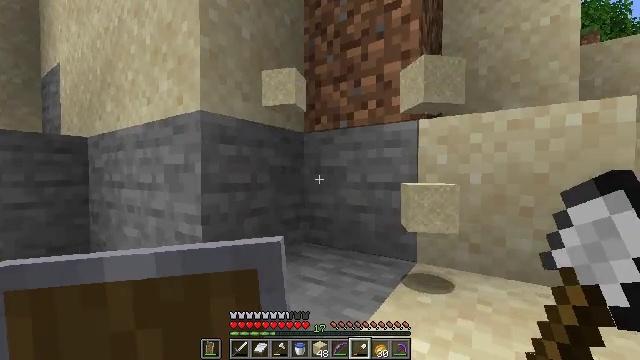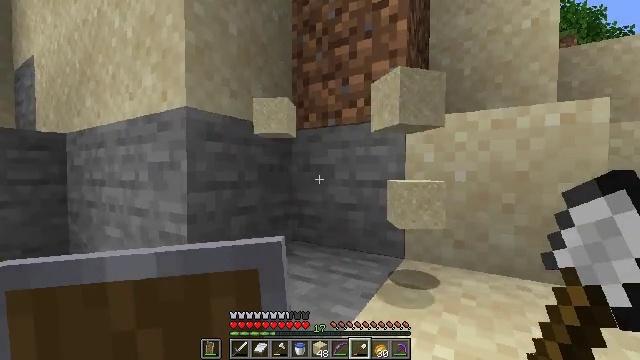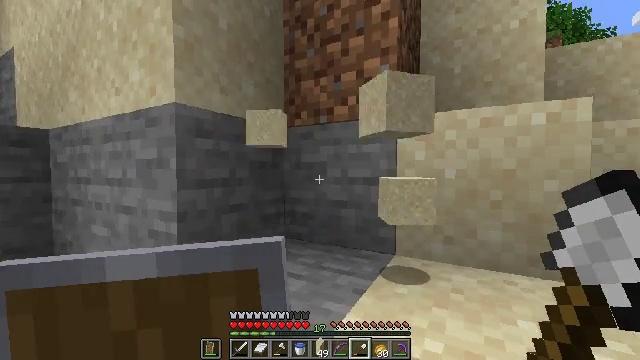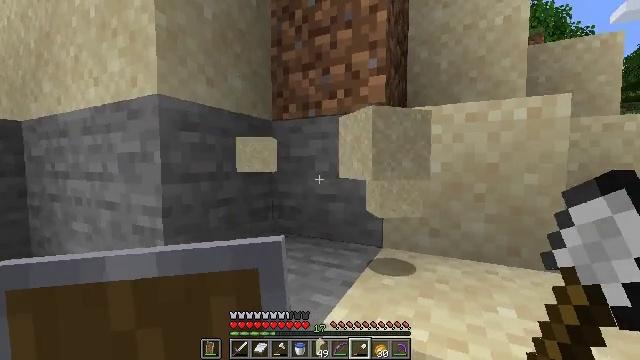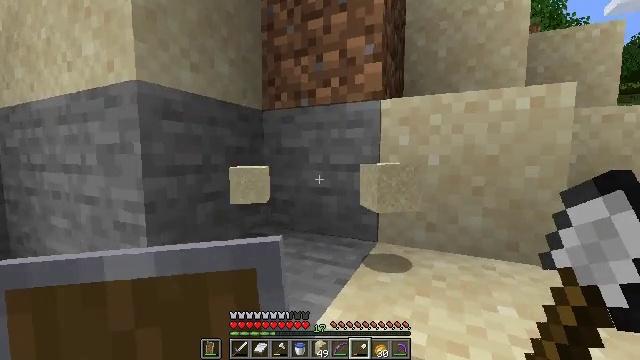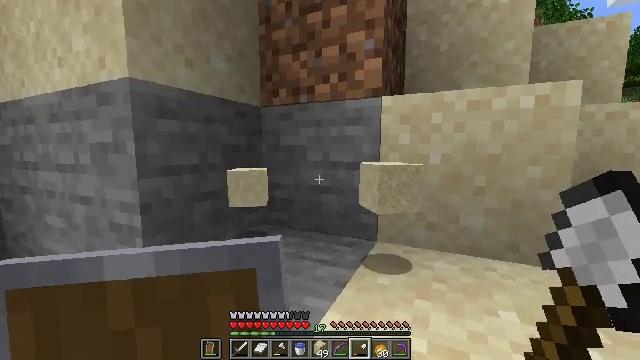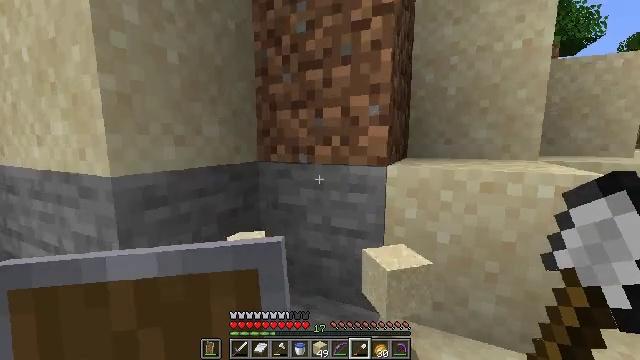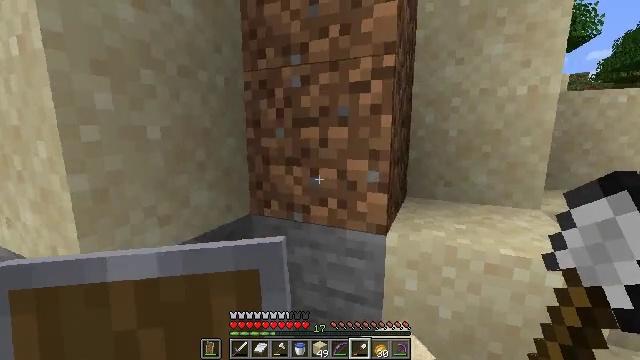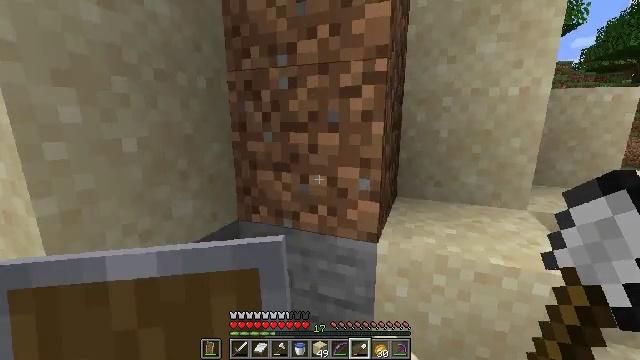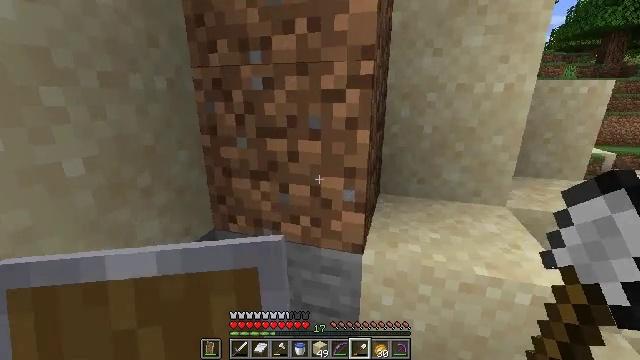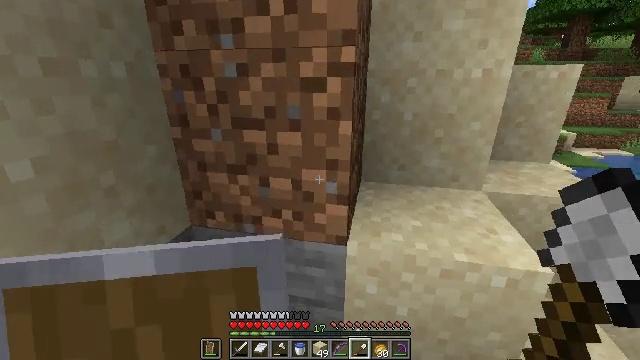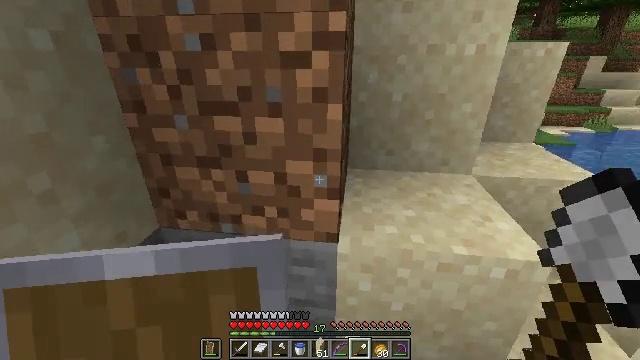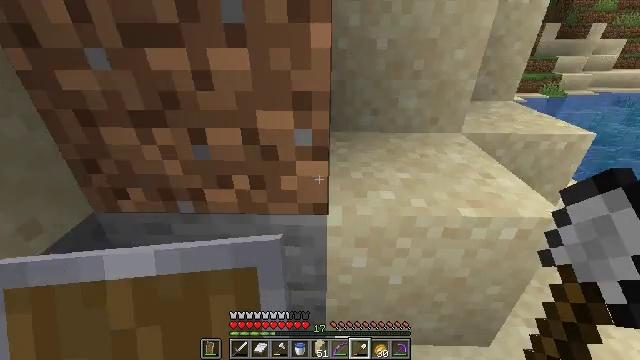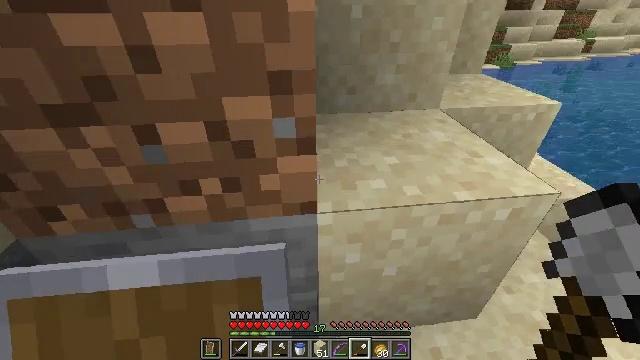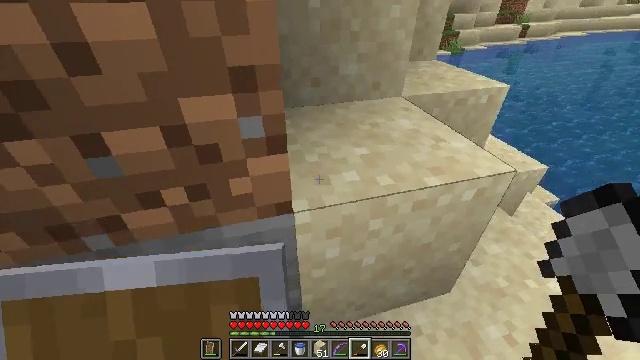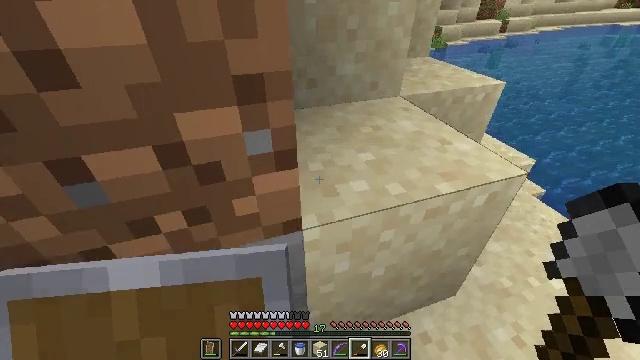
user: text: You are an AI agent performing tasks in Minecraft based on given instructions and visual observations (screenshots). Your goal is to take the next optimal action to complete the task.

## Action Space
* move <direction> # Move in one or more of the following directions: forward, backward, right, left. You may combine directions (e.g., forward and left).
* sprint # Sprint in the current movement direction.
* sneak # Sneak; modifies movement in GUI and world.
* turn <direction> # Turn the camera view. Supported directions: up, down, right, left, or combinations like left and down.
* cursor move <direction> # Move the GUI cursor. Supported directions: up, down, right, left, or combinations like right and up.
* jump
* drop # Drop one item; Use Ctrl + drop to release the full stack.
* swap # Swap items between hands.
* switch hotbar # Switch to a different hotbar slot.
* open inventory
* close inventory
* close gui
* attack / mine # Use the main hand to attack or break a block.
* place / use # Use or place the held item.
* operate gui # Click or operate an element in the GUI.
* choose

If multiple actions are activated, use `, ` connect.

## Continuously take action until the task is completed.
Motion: motion action
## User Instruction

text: Dig up some sand.
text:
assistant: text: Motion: turn right
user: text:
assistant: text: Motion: turn right
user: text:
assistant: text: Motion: turn right and down
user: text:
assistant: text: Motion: move forward, turn right and down
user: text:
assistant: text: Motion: move forward, turn down, jump
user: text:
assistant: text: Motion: move forward, turn down, jump
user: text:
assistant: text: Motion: move forward, turn right and down, jump
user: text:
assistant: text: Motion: move forward, turn right and down
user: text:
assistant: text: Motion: move forward, turn right and down
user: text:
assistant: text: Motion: move forward, turn right and down
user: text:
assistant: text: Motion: move forward, turn right and down
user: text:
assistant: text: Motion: turn right and down
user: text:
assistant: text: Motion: turn right and down
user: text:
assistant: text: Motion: turn right and down
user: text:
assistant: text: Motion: turn right
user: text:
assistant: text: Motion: attack / mine
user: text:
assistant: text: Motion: attack / mine
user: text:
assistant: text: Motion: attack / mine
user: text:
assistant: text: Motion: attack / mine
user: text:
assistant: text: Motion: turn right, attack / mine
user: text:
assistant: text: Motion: attack / mine
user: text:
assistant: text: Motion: turn right and up, attack / mine
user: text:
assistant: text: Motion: turn right, attack / mine
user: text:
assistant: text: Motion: attack / mine
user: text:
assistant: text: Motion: no_op
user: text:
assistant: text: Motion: no_op
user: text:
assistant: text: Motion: turn right and up
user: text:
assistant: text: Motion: turn right and up
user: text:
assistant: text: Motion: turn right and up
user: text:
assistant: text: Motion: no_op